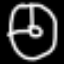
Label: clock